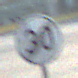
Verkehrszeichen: EndeGeschwindigkeit30
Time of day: SunriseSunset
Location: Outdoor (Urban)
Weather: Clear
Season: NotSpecified
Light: Natural